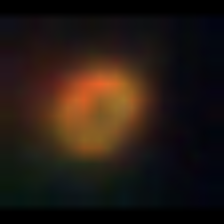
Taxon: NanoPlankton
Group: Other